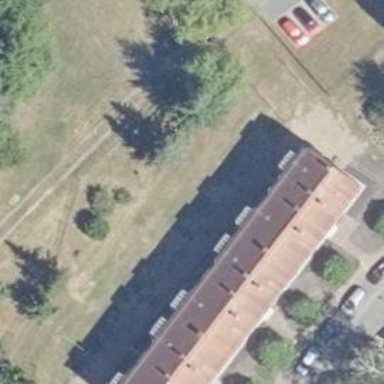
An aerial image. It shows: Apartments building with gabled roof that is oriented along.